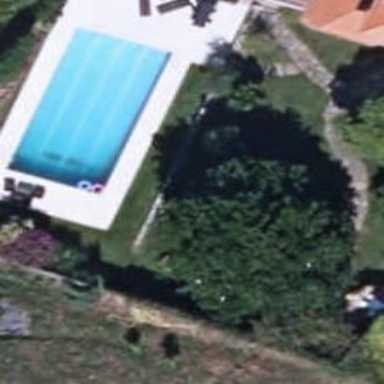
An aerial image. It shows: Swimming pool located in leisure land.